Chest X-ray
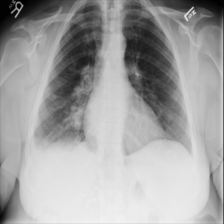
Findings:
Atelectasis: negative
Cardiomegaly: negative
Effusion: negative
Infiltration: negative
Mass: negative
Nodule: negative
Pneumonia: negative
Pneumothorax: negative
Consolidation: negative
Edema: negative
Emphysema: negative
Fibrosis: negative
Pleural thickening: negative
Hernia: negative